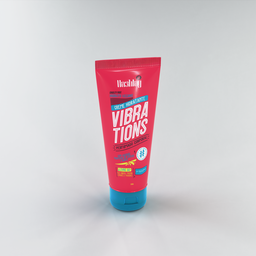
Label: tools